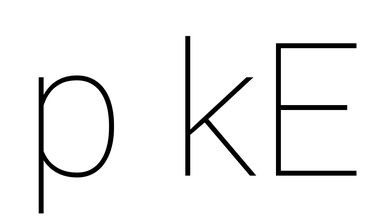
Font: Roboto_Thin